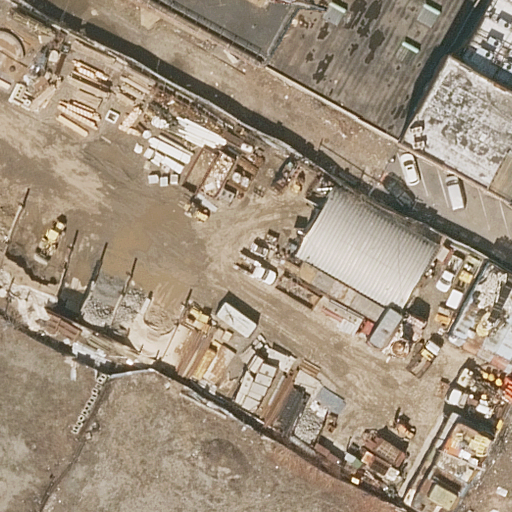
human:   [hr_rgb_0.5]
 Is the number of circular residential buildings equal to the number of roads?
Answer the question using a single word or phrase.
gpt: no

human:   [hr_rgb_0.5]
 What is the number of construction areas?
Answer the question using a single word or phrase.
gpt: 0

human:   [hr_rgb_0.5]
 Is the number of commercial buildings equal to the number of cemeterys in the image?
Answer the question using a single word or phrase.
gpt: yes

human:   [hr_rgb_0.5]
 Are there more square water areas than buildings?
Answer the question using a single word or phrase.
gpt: no

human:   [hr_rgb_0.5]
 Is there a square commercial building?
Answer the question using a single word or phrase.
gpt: no

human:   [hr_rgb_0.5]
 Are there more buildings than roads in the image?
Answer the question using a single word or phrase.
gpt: yes

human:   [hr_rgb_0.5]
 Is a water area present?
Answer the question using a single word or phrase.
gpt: no

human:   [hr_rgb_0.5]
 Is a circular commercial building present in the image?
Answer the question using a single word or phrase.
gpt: no

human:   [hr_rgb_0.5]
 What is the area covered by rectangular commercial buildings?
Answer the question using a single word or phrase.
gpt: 0m2

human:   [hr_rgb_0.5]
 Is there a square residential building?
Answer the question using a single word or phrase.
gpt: no

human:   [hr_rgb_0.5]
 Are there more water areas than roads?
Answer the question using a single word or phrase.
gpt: no

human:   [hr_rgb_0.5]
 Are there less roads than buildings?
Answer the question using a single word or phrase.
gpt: yes

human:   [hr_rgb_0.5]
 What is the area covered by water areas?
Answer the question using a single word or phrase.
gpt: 0m2

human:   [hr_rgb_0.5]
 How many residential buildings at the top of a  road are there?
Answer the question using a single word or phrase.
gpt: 3

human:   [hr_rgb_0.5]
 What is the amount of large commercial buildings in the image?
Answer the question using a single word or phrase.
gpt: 0

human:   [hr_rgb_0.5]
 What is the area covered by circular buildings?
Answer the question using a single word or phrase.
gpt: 0m2

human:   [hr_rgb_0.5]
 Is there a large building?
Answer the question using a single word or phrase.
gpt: yes

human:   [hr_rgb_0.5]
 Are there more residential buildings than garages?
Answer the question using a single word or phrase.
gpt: yes

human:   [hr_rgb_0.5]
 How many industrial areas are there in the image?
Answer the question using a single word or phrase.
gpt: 0

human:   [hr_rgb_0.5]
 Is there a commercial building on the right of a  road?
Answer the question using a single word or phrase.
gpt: no

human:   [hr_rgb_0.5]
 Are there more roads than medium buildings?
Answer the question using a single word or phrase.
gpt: yes

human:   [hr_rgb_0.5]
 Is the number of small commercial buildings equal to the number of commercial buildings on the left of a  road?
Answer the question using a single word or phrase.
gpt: yes

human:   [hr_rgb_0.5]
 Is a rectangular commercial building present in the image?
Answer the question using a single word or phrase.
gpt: no

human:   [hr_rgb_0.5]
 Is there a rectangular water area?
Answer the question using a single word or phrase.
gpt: no

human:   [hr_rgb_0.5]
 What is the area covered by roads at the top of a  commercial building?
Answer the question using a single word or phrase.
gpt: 0m2

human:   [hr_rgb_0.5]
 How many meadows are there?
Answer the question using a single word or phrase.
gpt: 0

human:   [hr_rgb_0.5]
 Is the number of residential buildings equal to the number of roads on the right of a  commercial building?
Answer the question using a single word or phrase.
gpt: no

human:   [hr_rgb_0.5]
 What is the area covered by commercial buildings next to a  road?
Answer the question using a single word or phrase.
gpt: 0m2

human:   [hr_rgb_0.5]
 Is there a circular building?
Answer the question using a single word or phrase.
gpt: no

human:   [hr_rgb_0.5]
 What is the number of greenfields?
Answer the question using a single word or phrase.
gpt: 0

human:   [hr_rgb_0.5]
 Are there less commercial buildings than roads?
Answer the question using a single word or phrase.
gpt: yes

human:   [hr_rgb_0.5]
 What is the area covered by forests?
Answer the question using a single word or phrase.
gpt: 0m2

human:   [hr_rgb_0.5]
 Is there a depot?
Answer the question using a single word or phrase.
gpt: no

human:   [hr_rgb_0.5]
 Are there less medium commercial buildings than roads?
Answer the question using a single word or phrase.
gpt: yes

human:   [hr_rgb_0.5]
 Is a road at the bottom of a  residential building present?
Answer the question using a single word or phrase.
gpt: yes

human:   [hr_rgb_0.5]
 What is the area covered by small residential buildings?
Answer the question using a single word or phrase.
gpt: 6m2